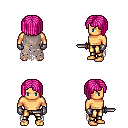
a pixel art fantasy rpg character, male body template, human, tanned skin, gray tattered cape, gold greaves, pink pageboy hairstyle, metal gloves, dagger, four views (front, back, left, right), 2x2 character sprite sheet, small pixel art, hard edges, no anti-aliasing